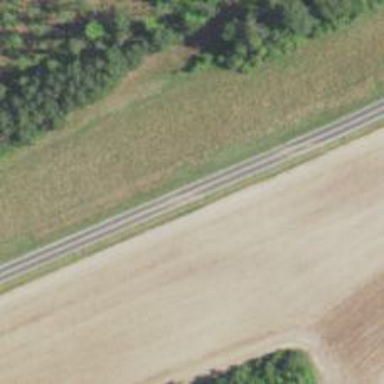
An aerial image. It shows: Tertiary road.